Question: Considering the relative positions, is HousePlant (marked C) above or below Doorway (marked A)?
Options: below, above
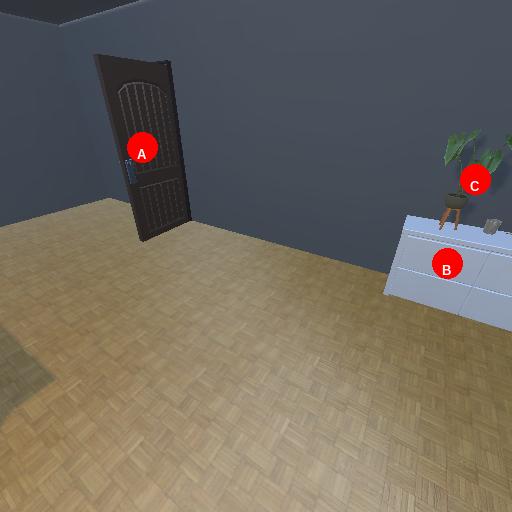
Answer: below